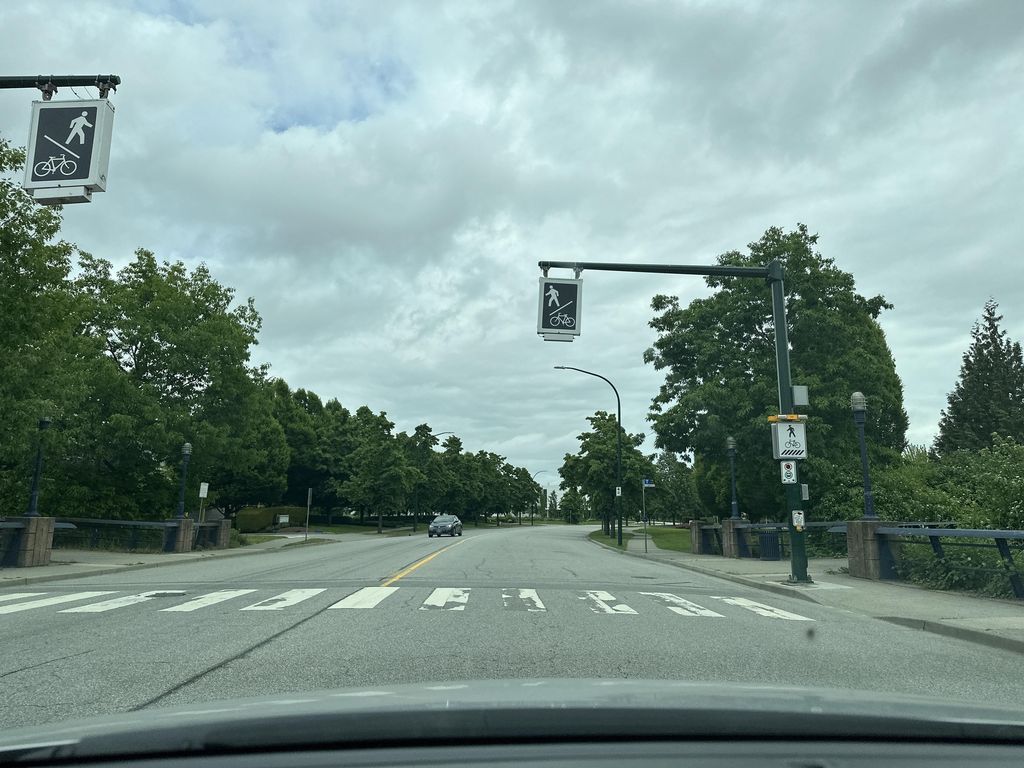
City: vancouver